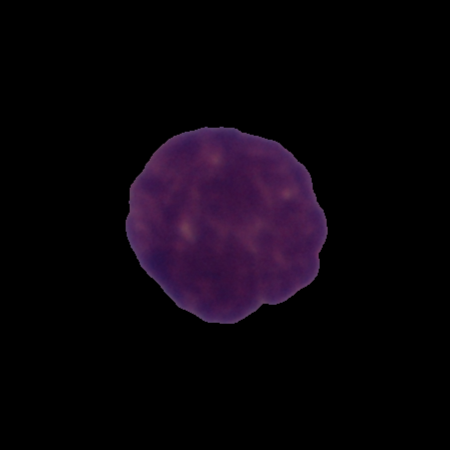
Label: healthy